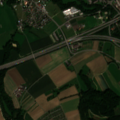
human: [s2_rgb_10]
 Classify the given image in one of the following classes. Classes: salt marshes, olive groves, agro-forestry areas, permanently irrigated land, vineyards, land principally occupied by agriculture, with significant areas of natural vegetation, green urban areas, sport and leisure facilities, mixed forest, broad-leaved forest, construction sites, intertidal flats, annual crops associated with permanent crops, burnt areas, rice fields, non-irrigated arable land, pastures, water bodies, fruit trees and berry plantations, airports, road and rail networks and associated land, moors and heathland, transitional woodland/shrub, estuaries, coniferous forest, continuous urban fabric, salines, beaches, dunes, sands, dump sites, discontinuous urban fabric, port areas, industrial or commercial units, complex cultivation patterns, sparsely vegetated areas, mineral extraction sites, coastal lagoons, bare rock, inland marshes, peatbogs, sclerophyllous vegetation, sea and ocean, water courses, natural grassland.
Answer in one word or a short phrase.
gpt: discontinuous urban fabric, industrial or commercial units, non-irrigated arable land